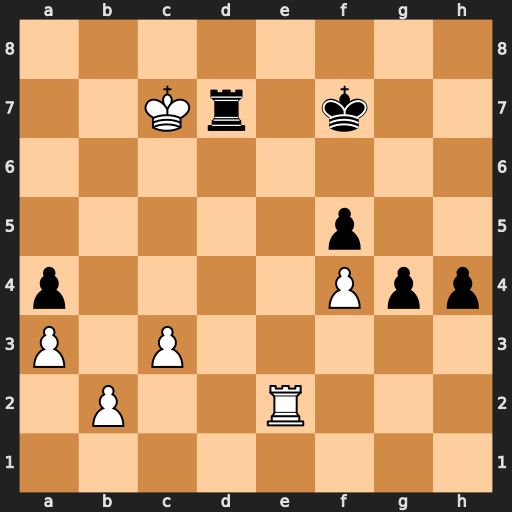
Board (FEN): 8/2Kr1k2/8/5p2/p4Ppp/P1P5/1P2R3/8
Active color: w
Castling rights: -
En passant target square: -
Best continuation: Kxd7 h3 Rh2